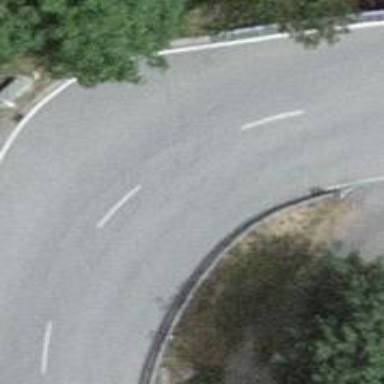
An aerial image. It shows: Residential road with asphalt surface.